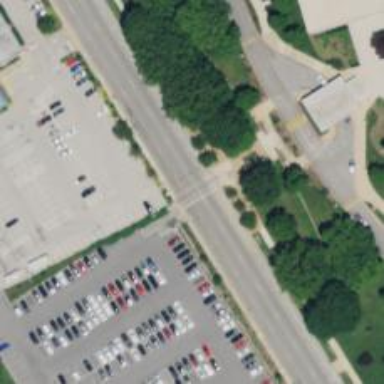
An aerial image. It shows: Footway crossing with marked lines on the asphalt surface.